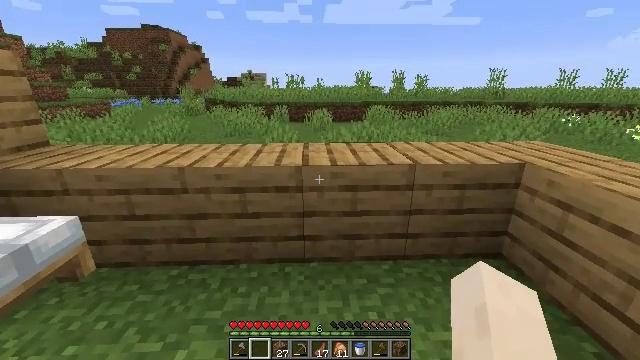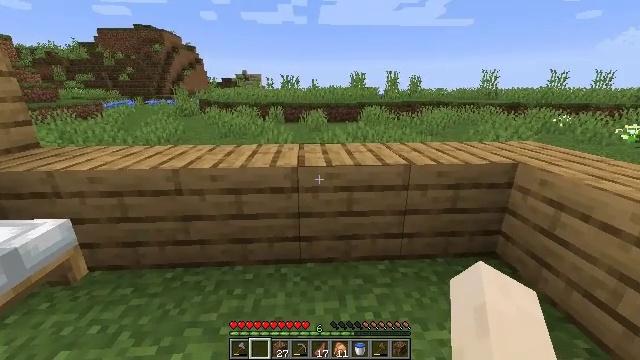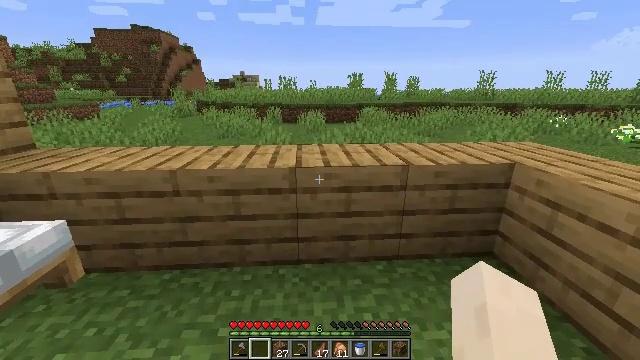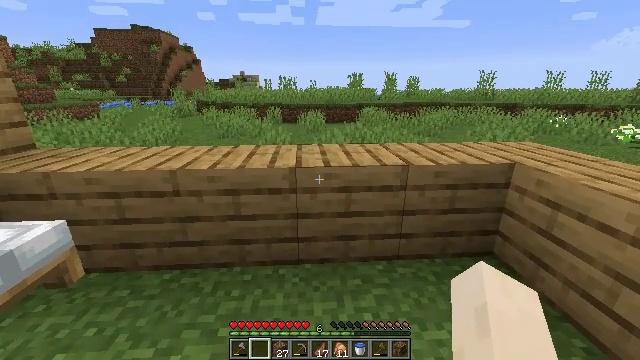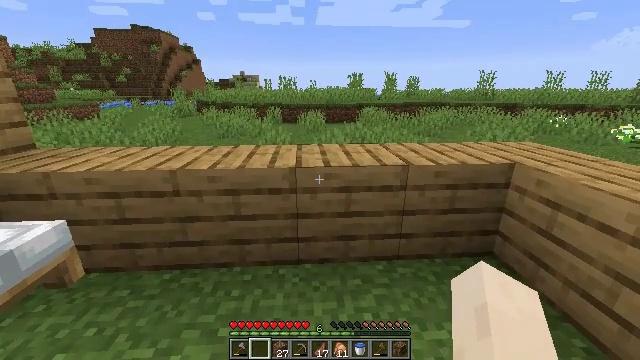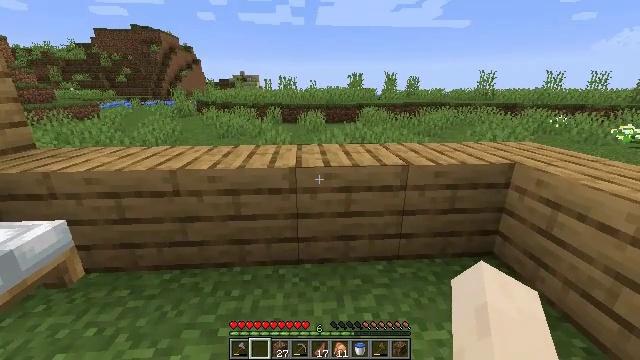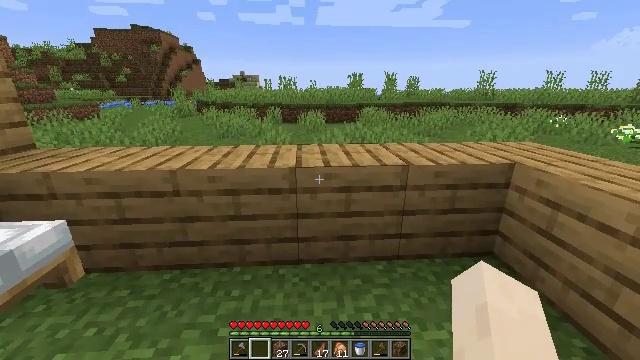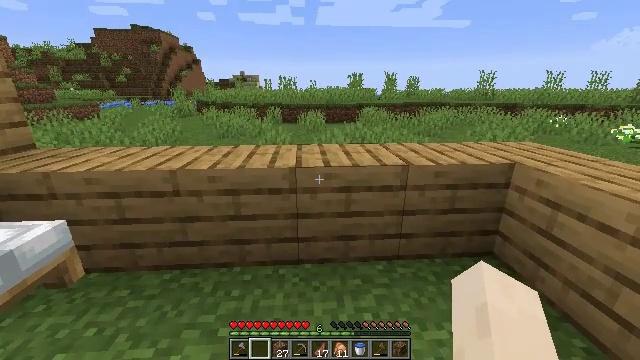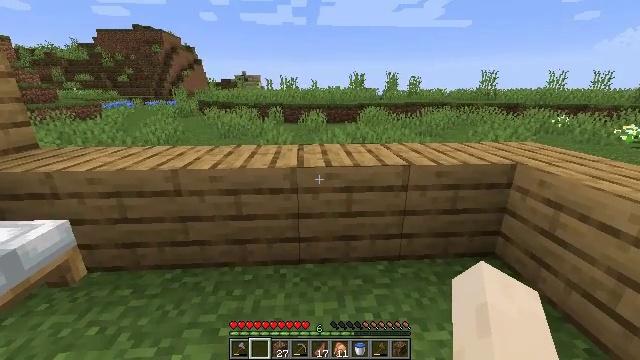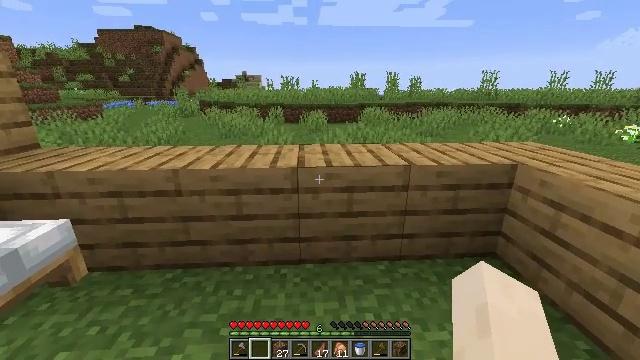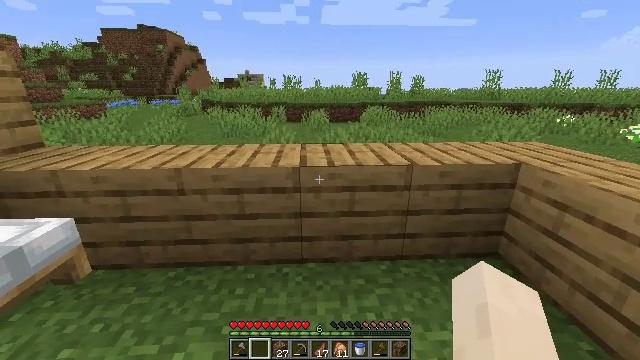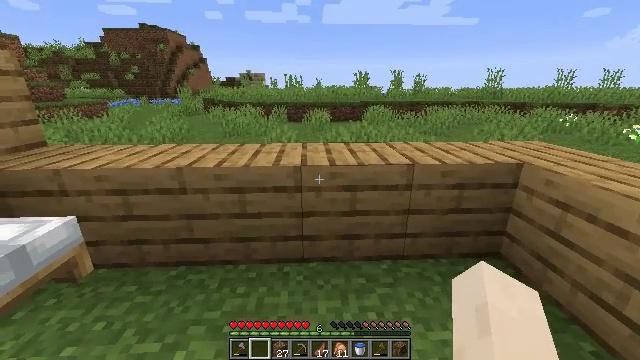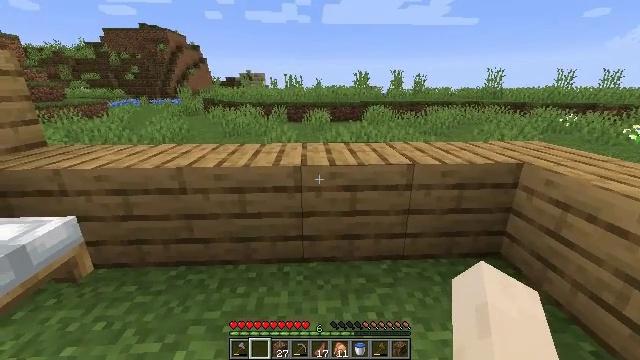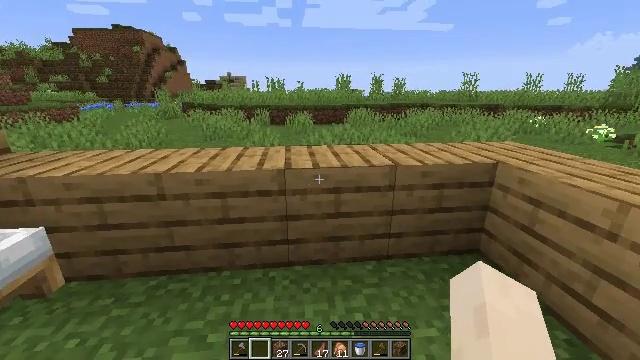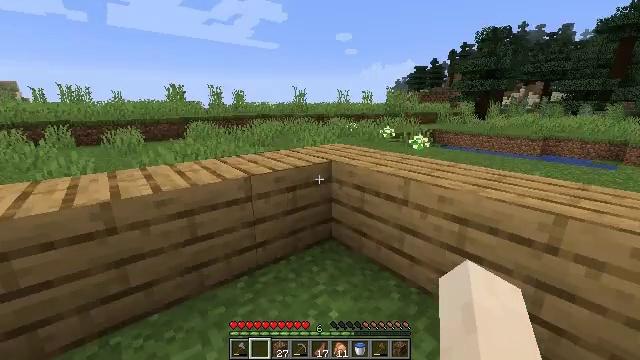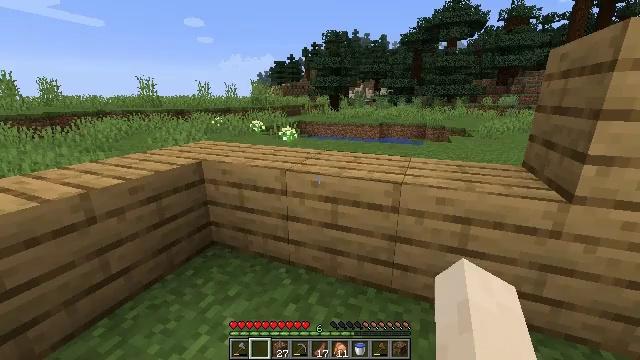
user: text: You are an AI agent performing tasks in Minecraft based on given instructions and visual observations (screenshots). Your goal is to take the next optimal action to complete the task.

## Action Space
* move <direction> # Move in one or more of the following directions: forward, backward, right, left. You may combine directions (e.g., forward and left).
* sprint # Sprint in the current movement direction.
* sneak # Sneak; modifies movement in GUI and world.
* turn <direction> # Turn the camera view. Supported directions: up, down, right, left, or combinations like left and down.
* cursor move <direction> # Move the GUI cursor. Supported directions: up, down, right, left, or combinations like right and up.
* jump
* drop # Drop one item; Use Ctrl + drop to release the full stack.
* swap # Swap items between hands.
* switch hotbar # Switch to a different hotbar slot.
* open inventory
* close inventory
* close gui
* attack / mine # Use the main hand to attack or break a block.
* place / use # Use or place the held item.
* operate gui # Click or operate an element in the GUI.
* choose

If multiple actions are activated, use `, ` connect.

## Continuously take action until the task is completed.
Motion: motion action
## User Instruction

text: Collect the oak planks from the structure.
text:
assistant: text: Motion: turn right
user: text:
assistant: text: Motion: no_op
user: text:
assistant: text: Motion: no_op
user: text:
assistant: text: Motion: no_op
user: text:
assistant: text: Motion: no_op
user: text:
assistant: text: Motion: no_op
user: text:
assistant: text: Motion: no_op
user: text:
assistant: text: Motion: no_op
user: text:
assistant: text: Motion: no_op
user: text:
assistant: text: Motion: no_op
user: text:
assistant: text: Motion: no_op
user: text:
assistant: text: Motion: no_op
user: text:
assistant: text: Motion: turn right
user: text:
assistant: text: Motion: turn right and up
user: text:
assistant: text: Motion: turn right and down
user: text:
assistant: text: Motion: move left
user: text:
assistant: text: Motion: move left, turn right
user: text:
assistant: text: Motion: move left, turn right
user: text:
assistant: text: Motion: move back and move left, turn right and down
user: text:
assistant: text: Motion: move back and move left, turn right and down
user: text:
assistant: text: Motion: move back, turn right
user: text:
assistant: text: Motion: no_op
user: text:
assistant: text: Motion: no_op
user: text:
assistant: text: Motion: no_op
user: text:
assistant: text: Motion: no_op
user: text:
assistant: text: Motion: no_op
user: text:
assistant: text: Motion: move right
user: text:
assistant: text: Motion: move right, turn left
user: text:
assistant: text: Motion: move right
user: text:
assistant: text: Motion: move forward and move right